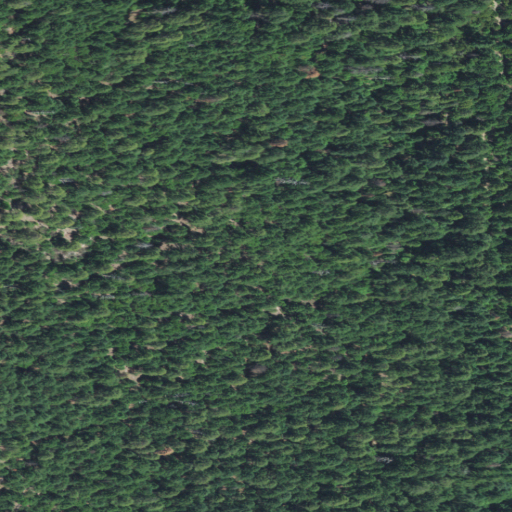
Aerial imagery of valley in Oregon named Newt Gulch containing only evergreen forest